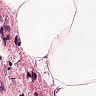
Metastatic tissue present: no